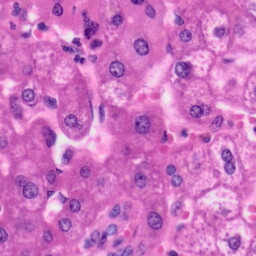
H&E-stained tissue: Liver